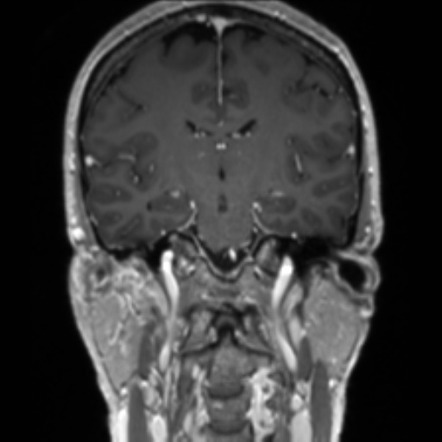
Label: notumor